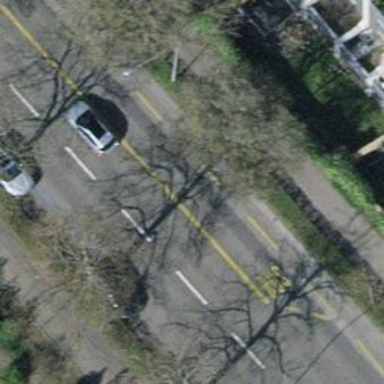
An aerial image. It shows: Avenue lined with trees.